Question: I am wanting to do a 2 sample proportions test in R using a loop and split by Health Center and by Measure. Below is a link to show an example of how my data is set up (The website would not allow me to upload an image of my dataset)
Basically, I want to compare the Health Center A's with Measure A's using the prop.test function and repeat this for all my health centers (29 of them) and measures (14 of them). I am just not sure on what the code would be to loop this so it does all the proportion tests that I want and split it how I want.
Any help would be greatly appreciated!
I went ahead a deleted all the 0's. However, my code worked but did not split the data how I wanted it to. I was hoping it would split by health center and then by measure but instead it splits just by health center so I have 28 measures the prop.test is analyzing instead of just health center A with Measure A. See output example below:

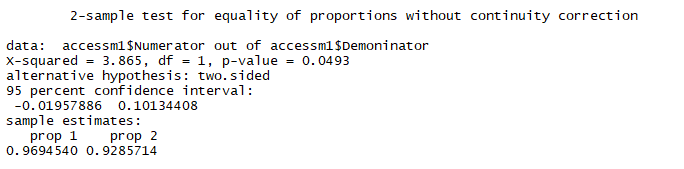
Answer: You can perform your split and prop.test using this
'''
lapply(split(df, df$Health_Center), function(x) prop.test(as.matrix(cbind(x[,3], x[,4]-x[,3]))))
'''
Output
'''
$A1
2-sample test for equality of proportions with continuity correction
data: as.matrix(cbind(x[, 3], x[, 4] - x[, 3]))
X-squared = 1.713, df = 1, p-value = 0.1906
alternative hypothesis: two.sided
95 percent confidence interval:
-0.28136975 0.<PHONE>
sample estimates:
prop 1 prop 2
<PHONE> <PHONE>
$A2
2-sample test for equality of proportions with continuity correction
data: as.matrix(cbind(x[, 3], x[, 4] - x[, 3]))
X-squared = 0.12192, df = 1, p-value = 0.727
alternative hypothesis: two.sided
95 percent confidence interval:
-<PHONE> <PHONE>
sample estimates:
prop 1 prop 2
<PHONE> <PHONE>
'''
Input Data
'''
df <- data.frame(Health_Center=c("A1","A2","A1","A2"),
Measure=c("A","B","A","B"),
Numerator=c(15,48,25,56),
Denominator=c(65,100,72,109), stringsAsFactors=F)
'''